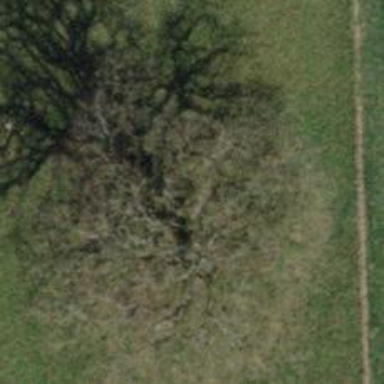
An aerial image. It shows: Broadleaved tree in natural setting.